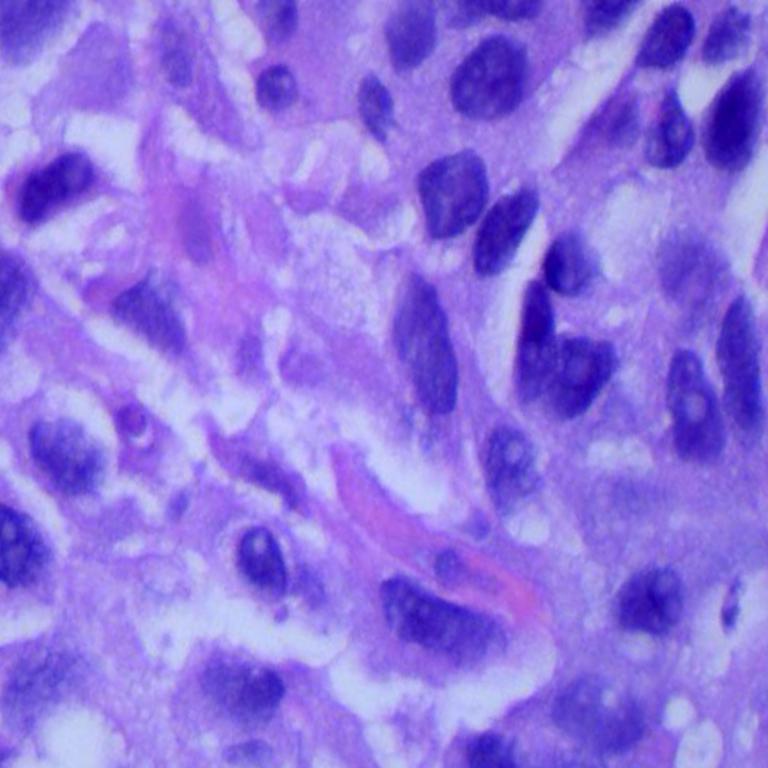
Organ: lung
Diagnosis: squamous carcinomas